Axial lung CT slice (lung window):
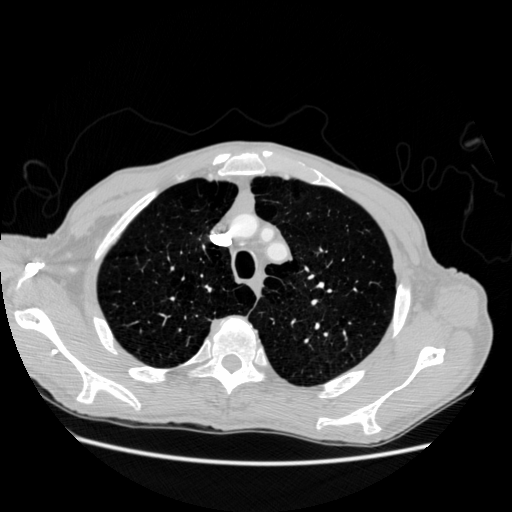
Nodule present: no